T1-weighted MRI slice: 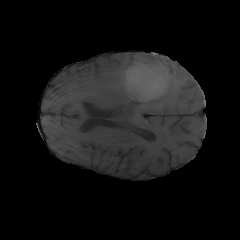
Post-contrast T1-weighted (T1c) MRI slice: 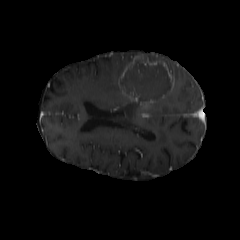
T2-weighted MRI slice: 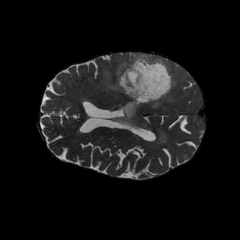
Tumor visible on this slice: yes